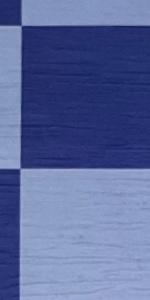
Label: Empty